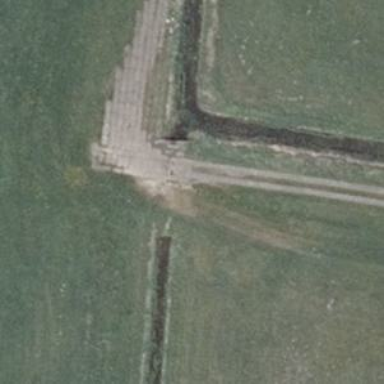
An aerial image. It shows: Agricultural track road with concrete surface crossing bridge. The track is of grade4 quality and is suitable for agricultural vehicles.